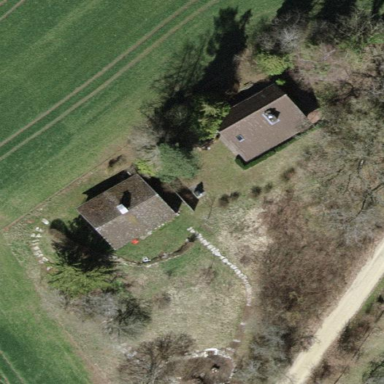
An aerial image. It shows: Isolated dwelling in the countryside.